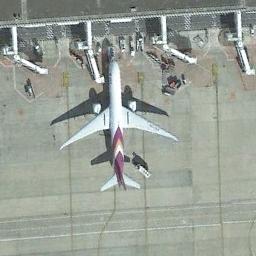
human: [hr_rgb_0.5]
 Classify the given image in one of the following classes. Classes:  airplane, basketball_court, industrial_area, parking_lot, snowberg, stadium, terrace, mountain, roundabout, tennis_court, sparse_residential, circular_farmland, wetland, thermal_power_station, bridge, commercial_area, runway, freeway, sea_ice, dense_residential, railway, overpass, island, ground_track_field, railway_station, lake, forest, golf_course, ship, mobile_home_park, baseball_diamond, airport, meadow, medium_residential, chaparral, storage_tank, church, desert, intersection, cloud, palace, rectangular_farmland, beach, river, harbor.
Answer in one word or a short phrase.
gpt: airplane